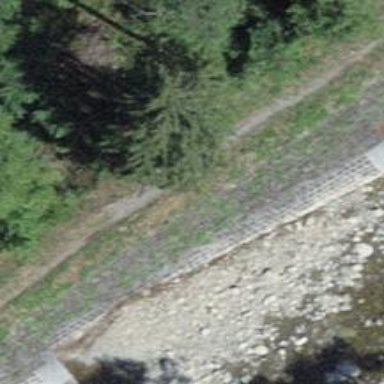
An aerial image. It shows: Path surfaced with fine gravel.